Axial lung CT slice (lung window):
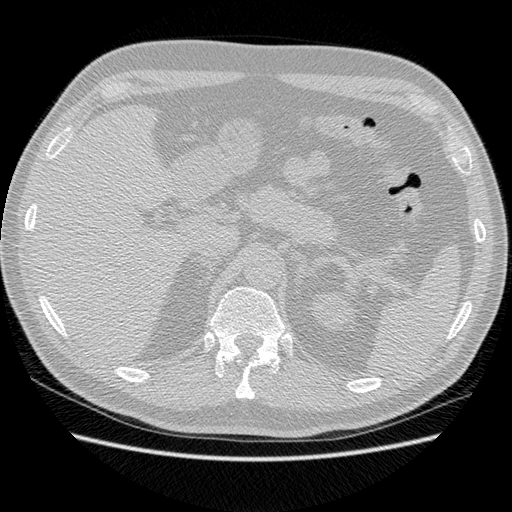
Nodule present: no